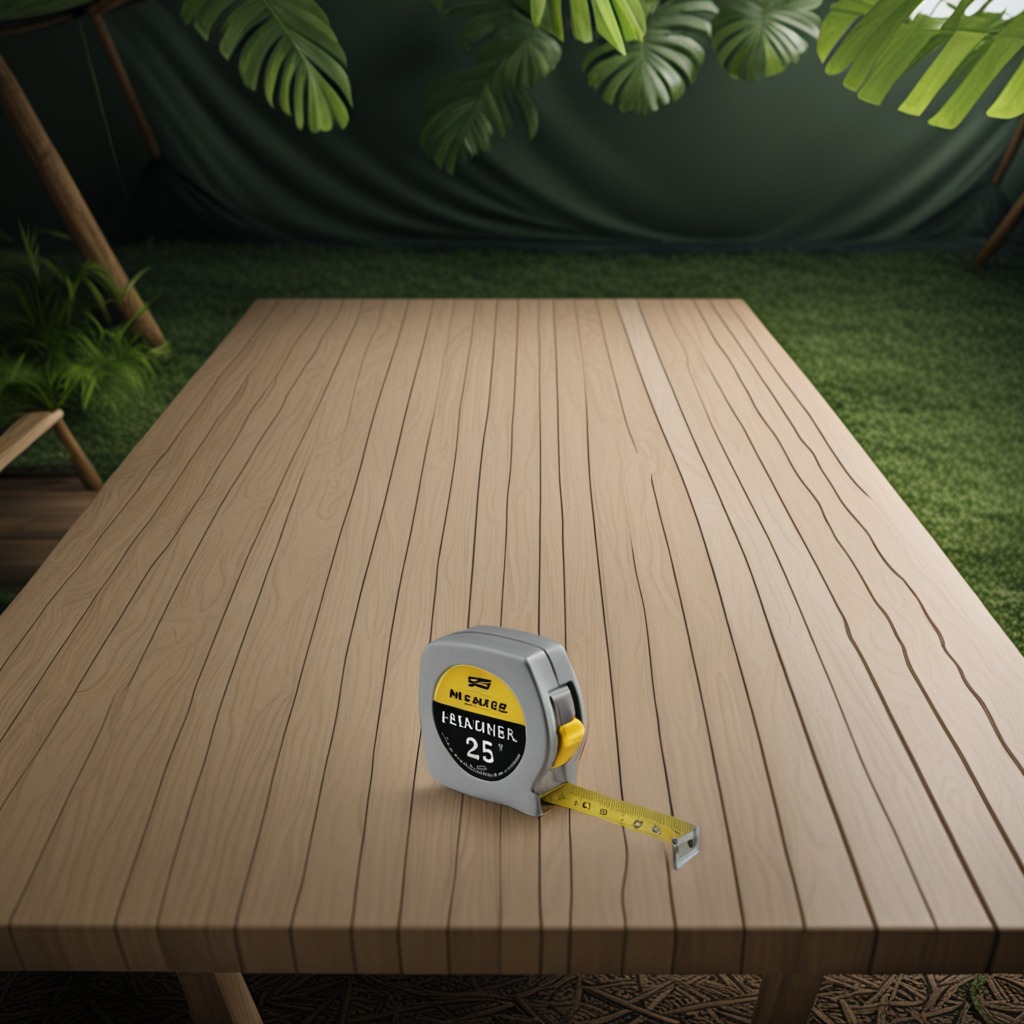
A measuring tape is lying on the wooden table.